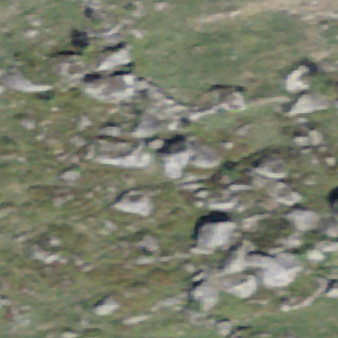
Label: bouldering_area